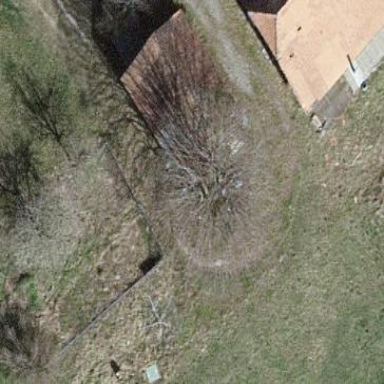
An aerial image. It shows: Barn.